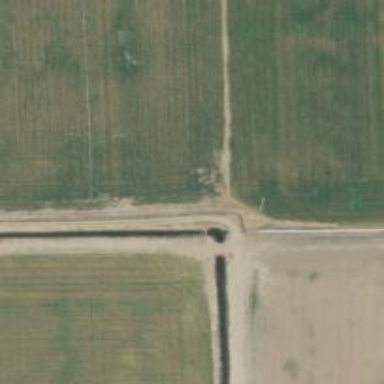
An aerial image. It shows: Culvert tunnel under canal.